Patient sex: F
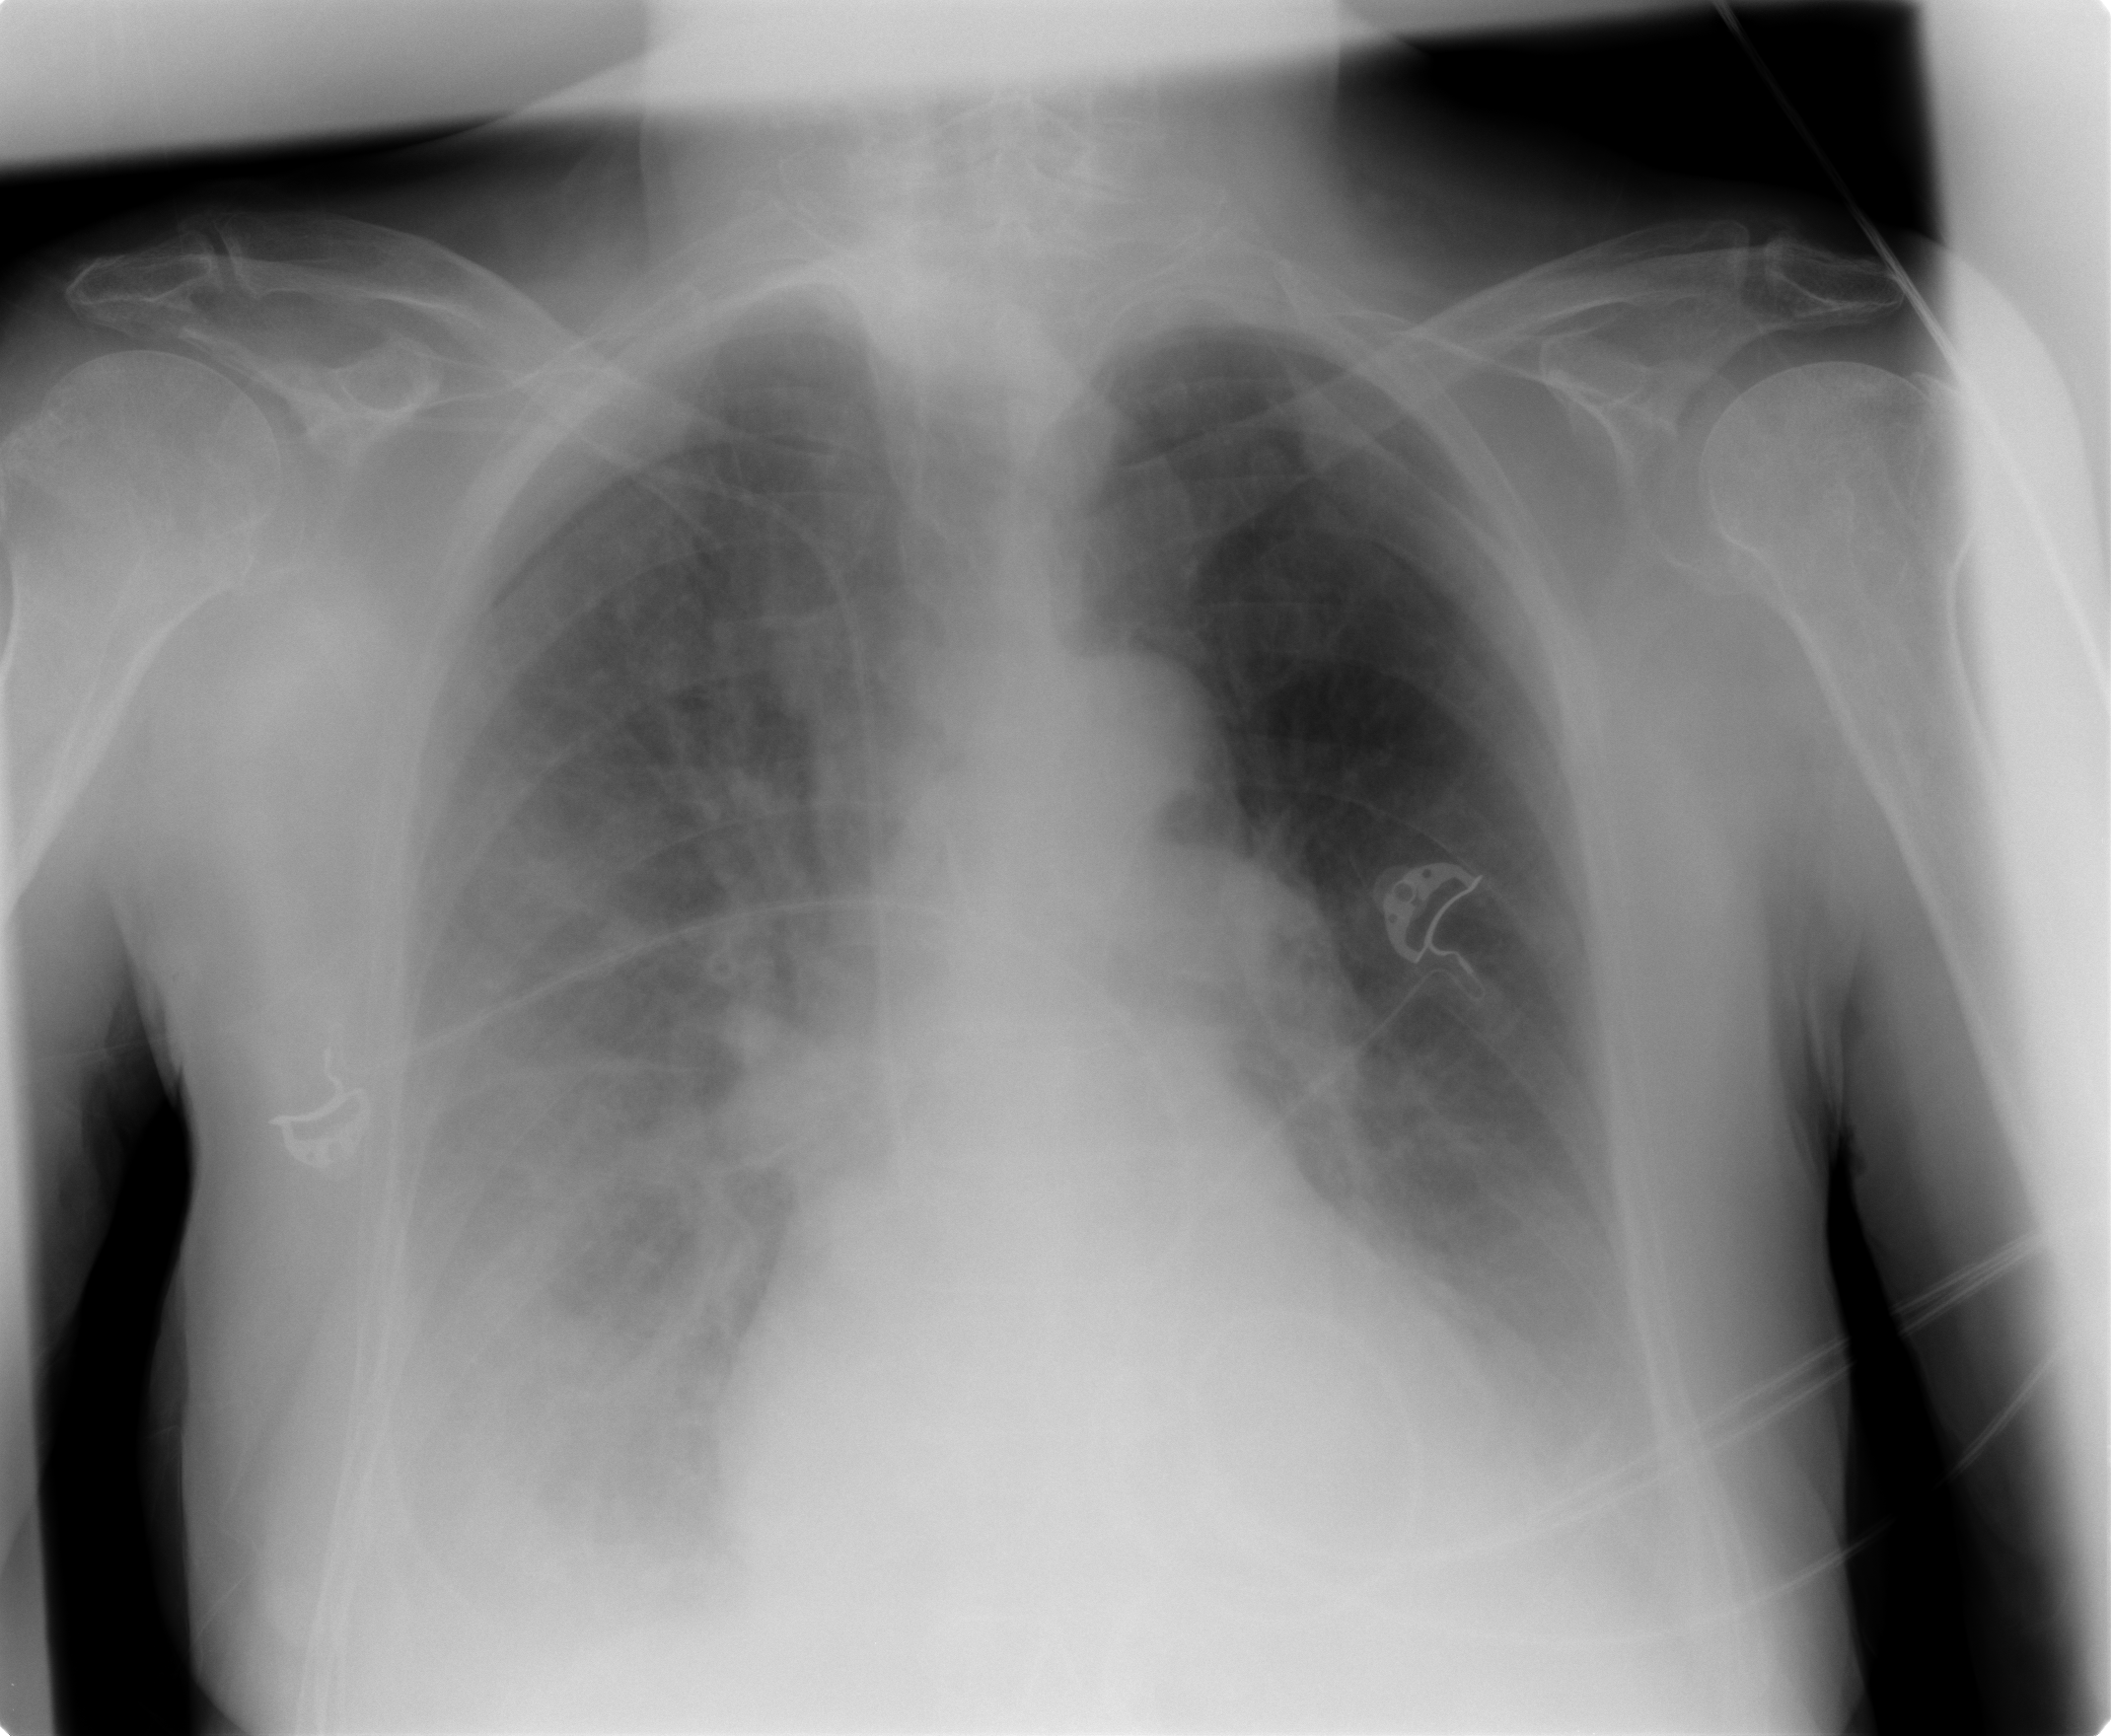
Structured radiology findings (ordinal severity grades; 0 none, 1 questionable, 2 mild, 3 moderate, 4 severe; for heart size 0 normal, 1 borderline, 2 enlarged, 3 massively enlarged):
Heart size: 1
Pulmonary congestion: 3
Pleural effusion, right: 3
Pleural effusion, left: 2
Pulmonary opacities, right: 2
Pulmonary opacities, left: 0
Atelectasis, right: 2
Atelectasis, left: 2